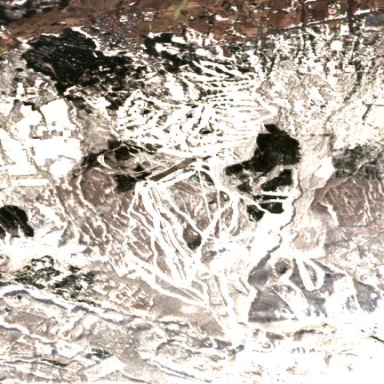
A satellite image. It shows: Area designated for winter sports.